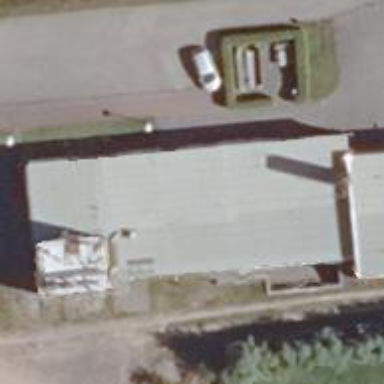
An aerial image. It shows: Fire station.